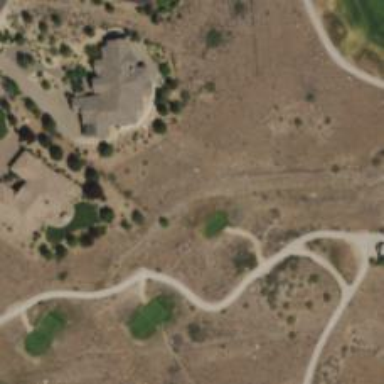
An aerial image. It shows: Service road designated as golf cart path.